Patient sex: M
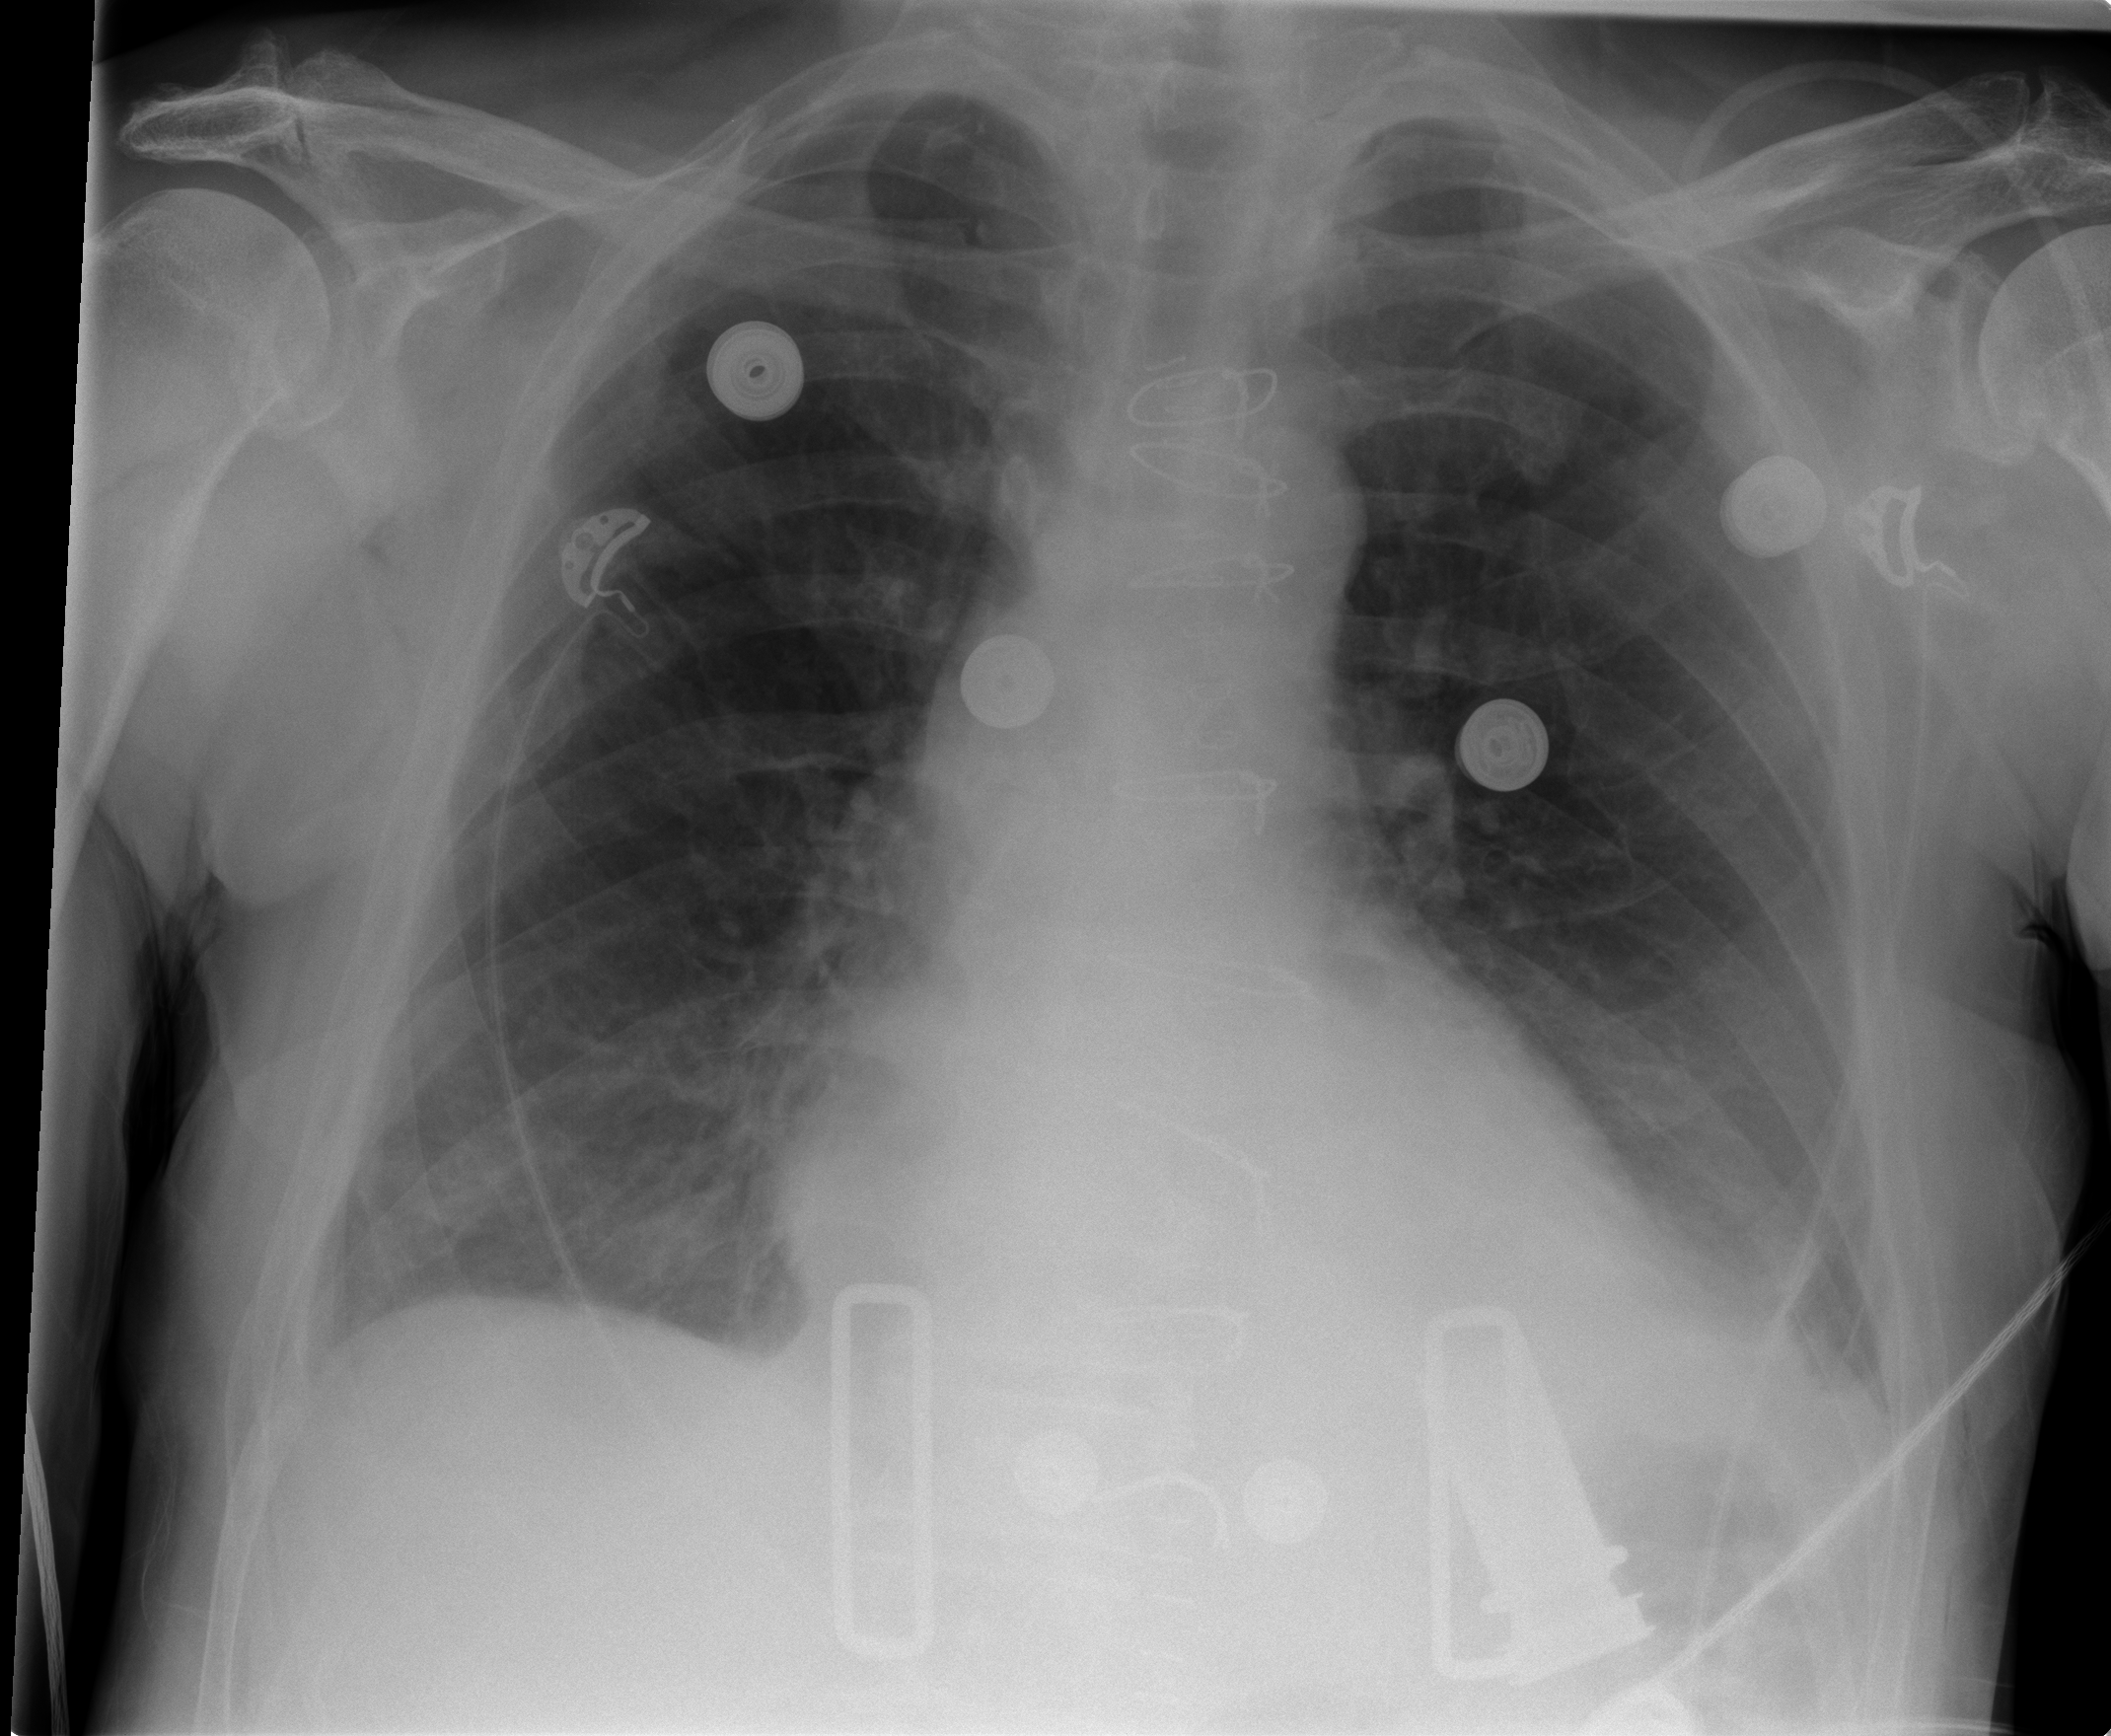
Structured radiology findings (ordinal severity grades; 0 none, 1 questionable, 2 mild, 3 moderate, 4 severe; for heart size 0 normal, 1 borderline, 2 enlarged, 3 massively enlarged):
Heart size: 0
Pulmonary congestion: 0
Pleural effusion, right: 0
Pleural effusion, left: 1
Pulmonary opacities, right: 0
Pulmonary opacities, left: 0
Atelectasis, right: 0
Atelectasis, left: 1